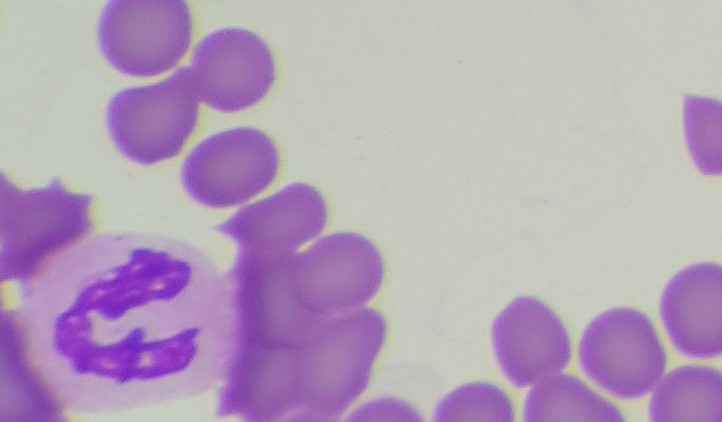
White blood cell type: Neutrophil